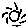
Label: sun